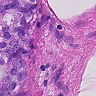
Metastatic tissue present: yes